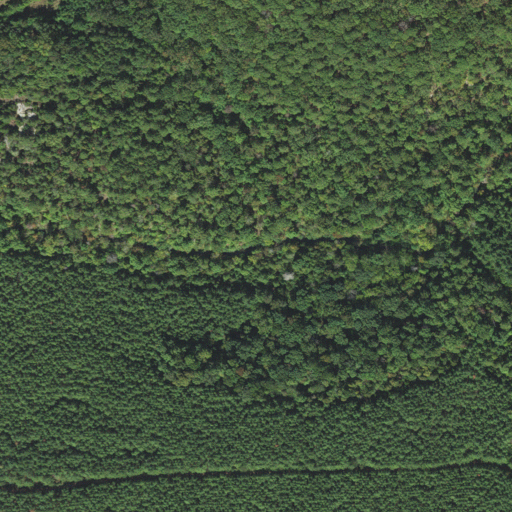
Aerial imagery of valley in Arkansas named Road Branch Hollow containing deciduous forest, evergreen forest, mixed forest, and open water